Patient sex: M
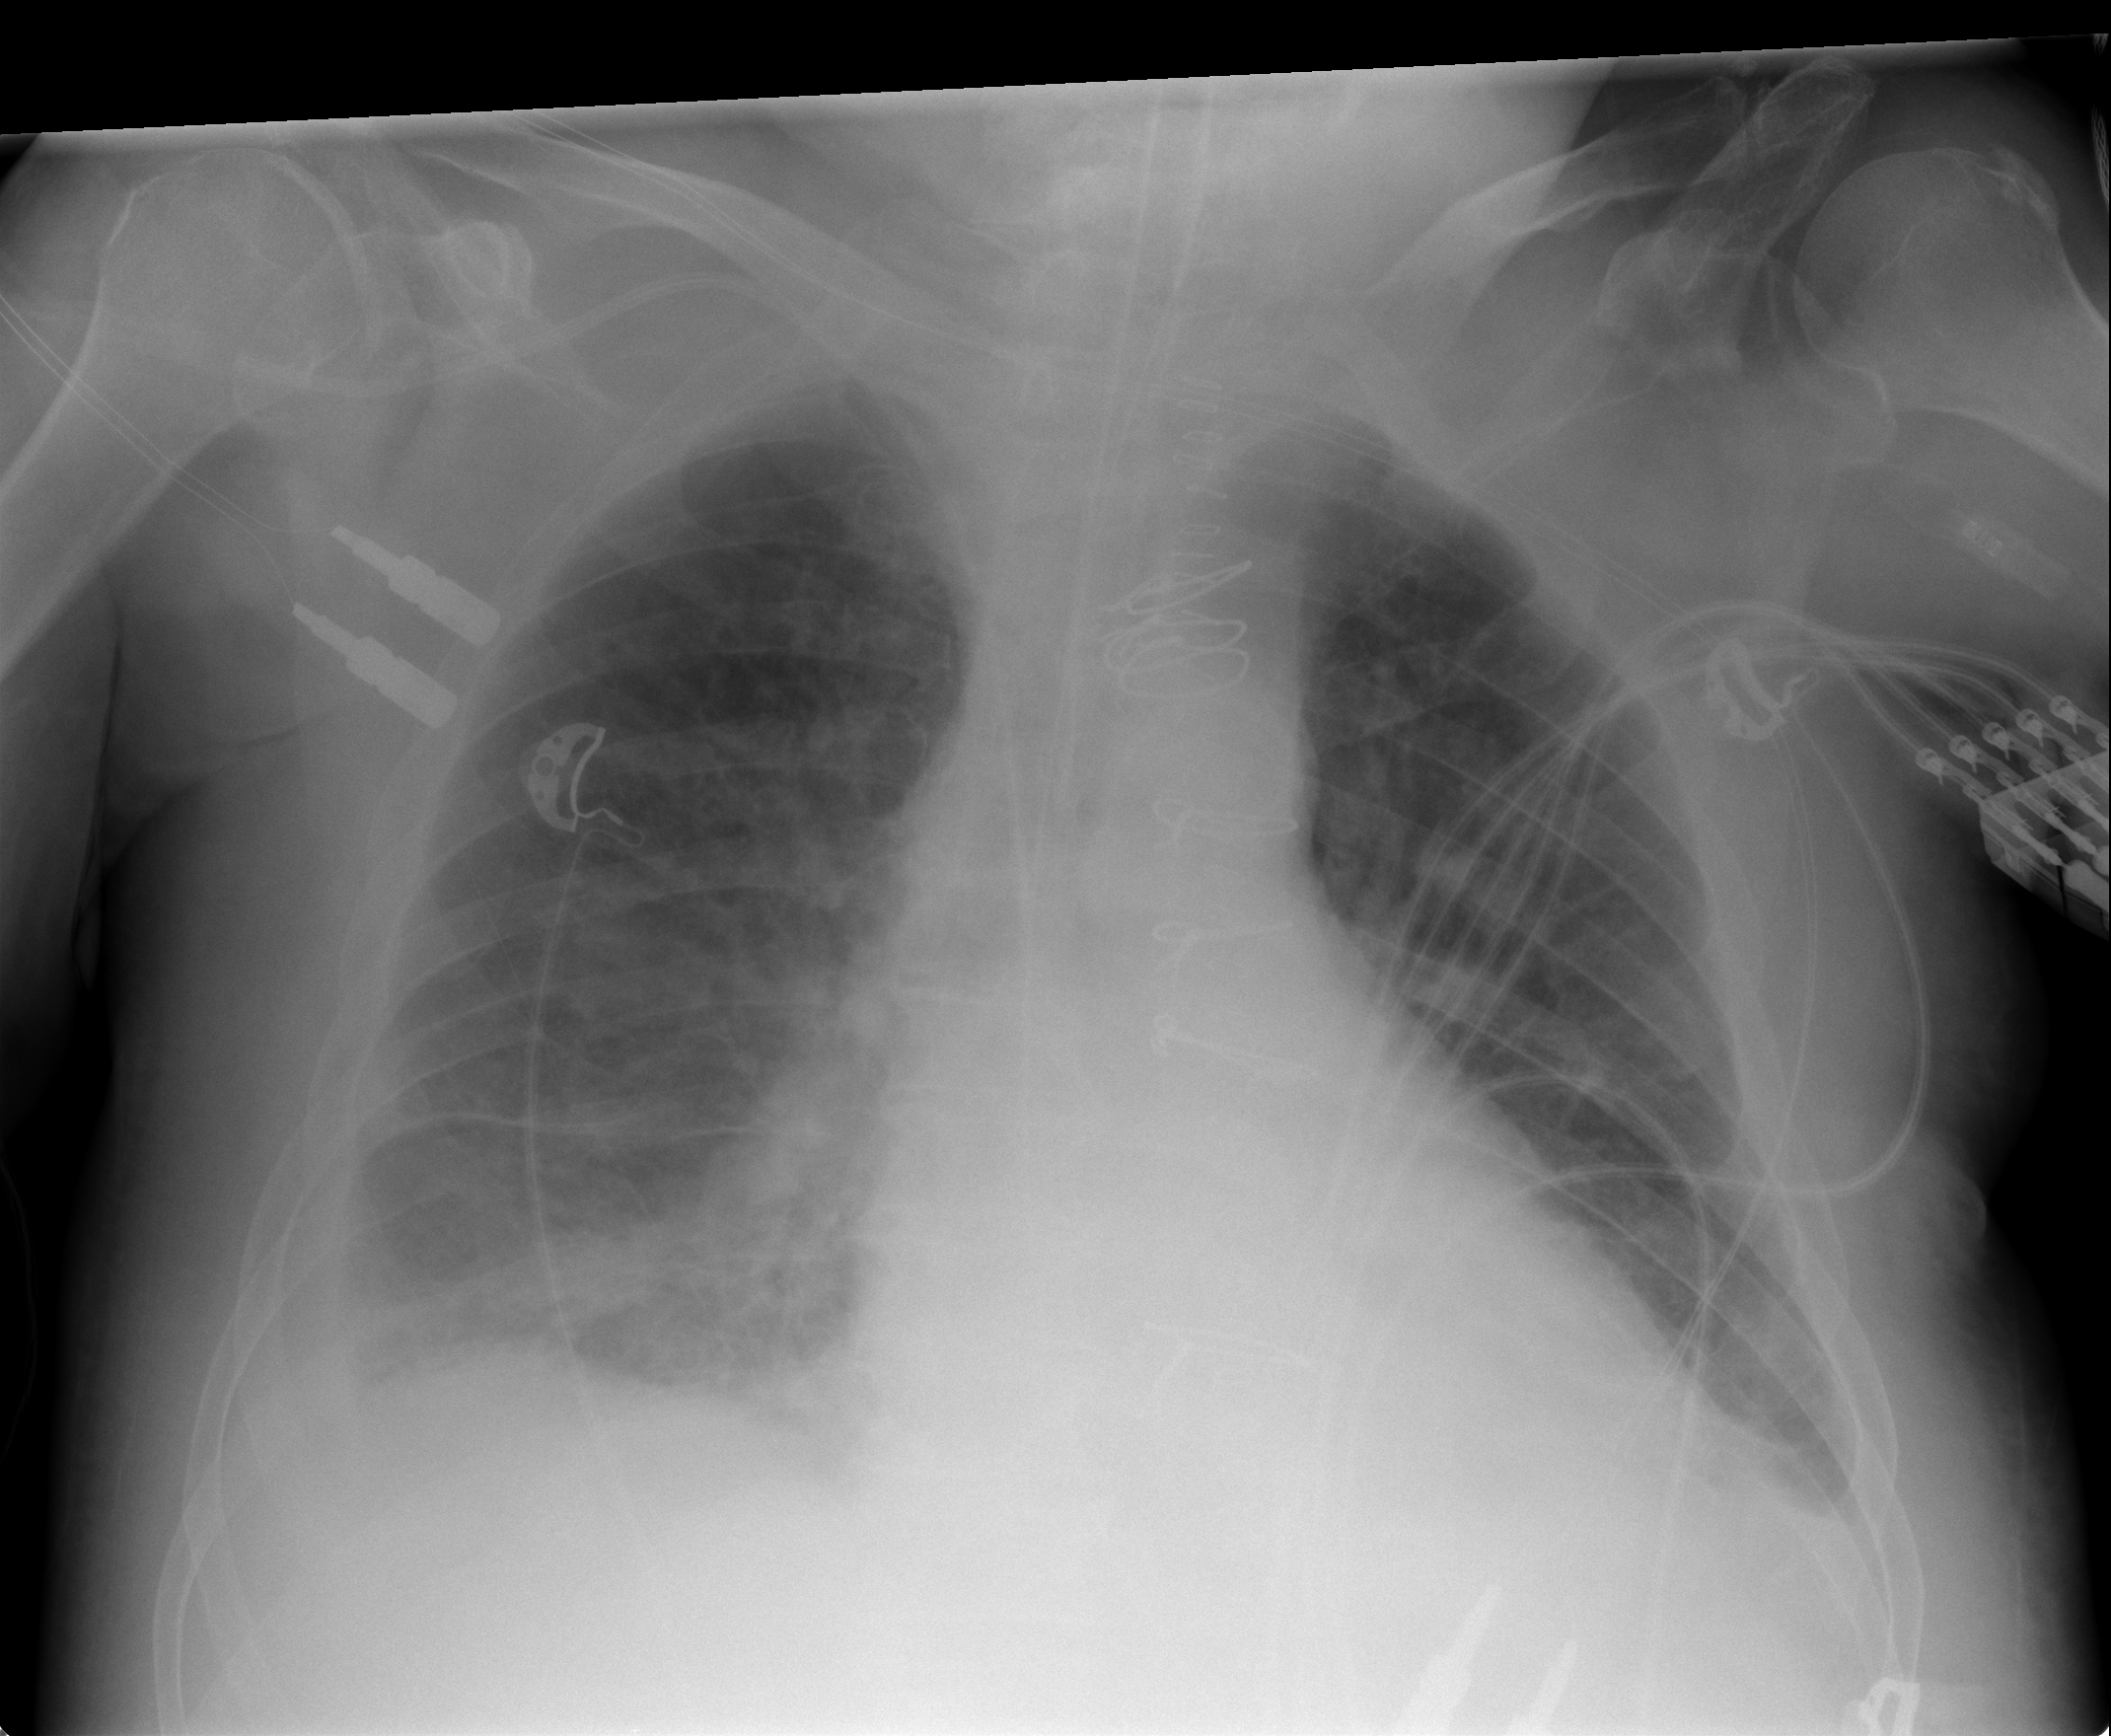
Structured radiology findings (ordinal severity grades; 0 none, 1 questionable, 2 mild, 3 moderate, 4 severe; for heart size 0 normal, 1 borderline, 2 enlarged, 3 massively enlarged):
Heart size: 1
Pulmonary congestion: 3
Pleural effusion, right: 2
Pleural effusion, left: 1
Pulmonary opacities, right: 2
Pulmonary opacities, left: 1
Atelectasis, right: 1
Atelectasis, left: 2